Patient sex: F
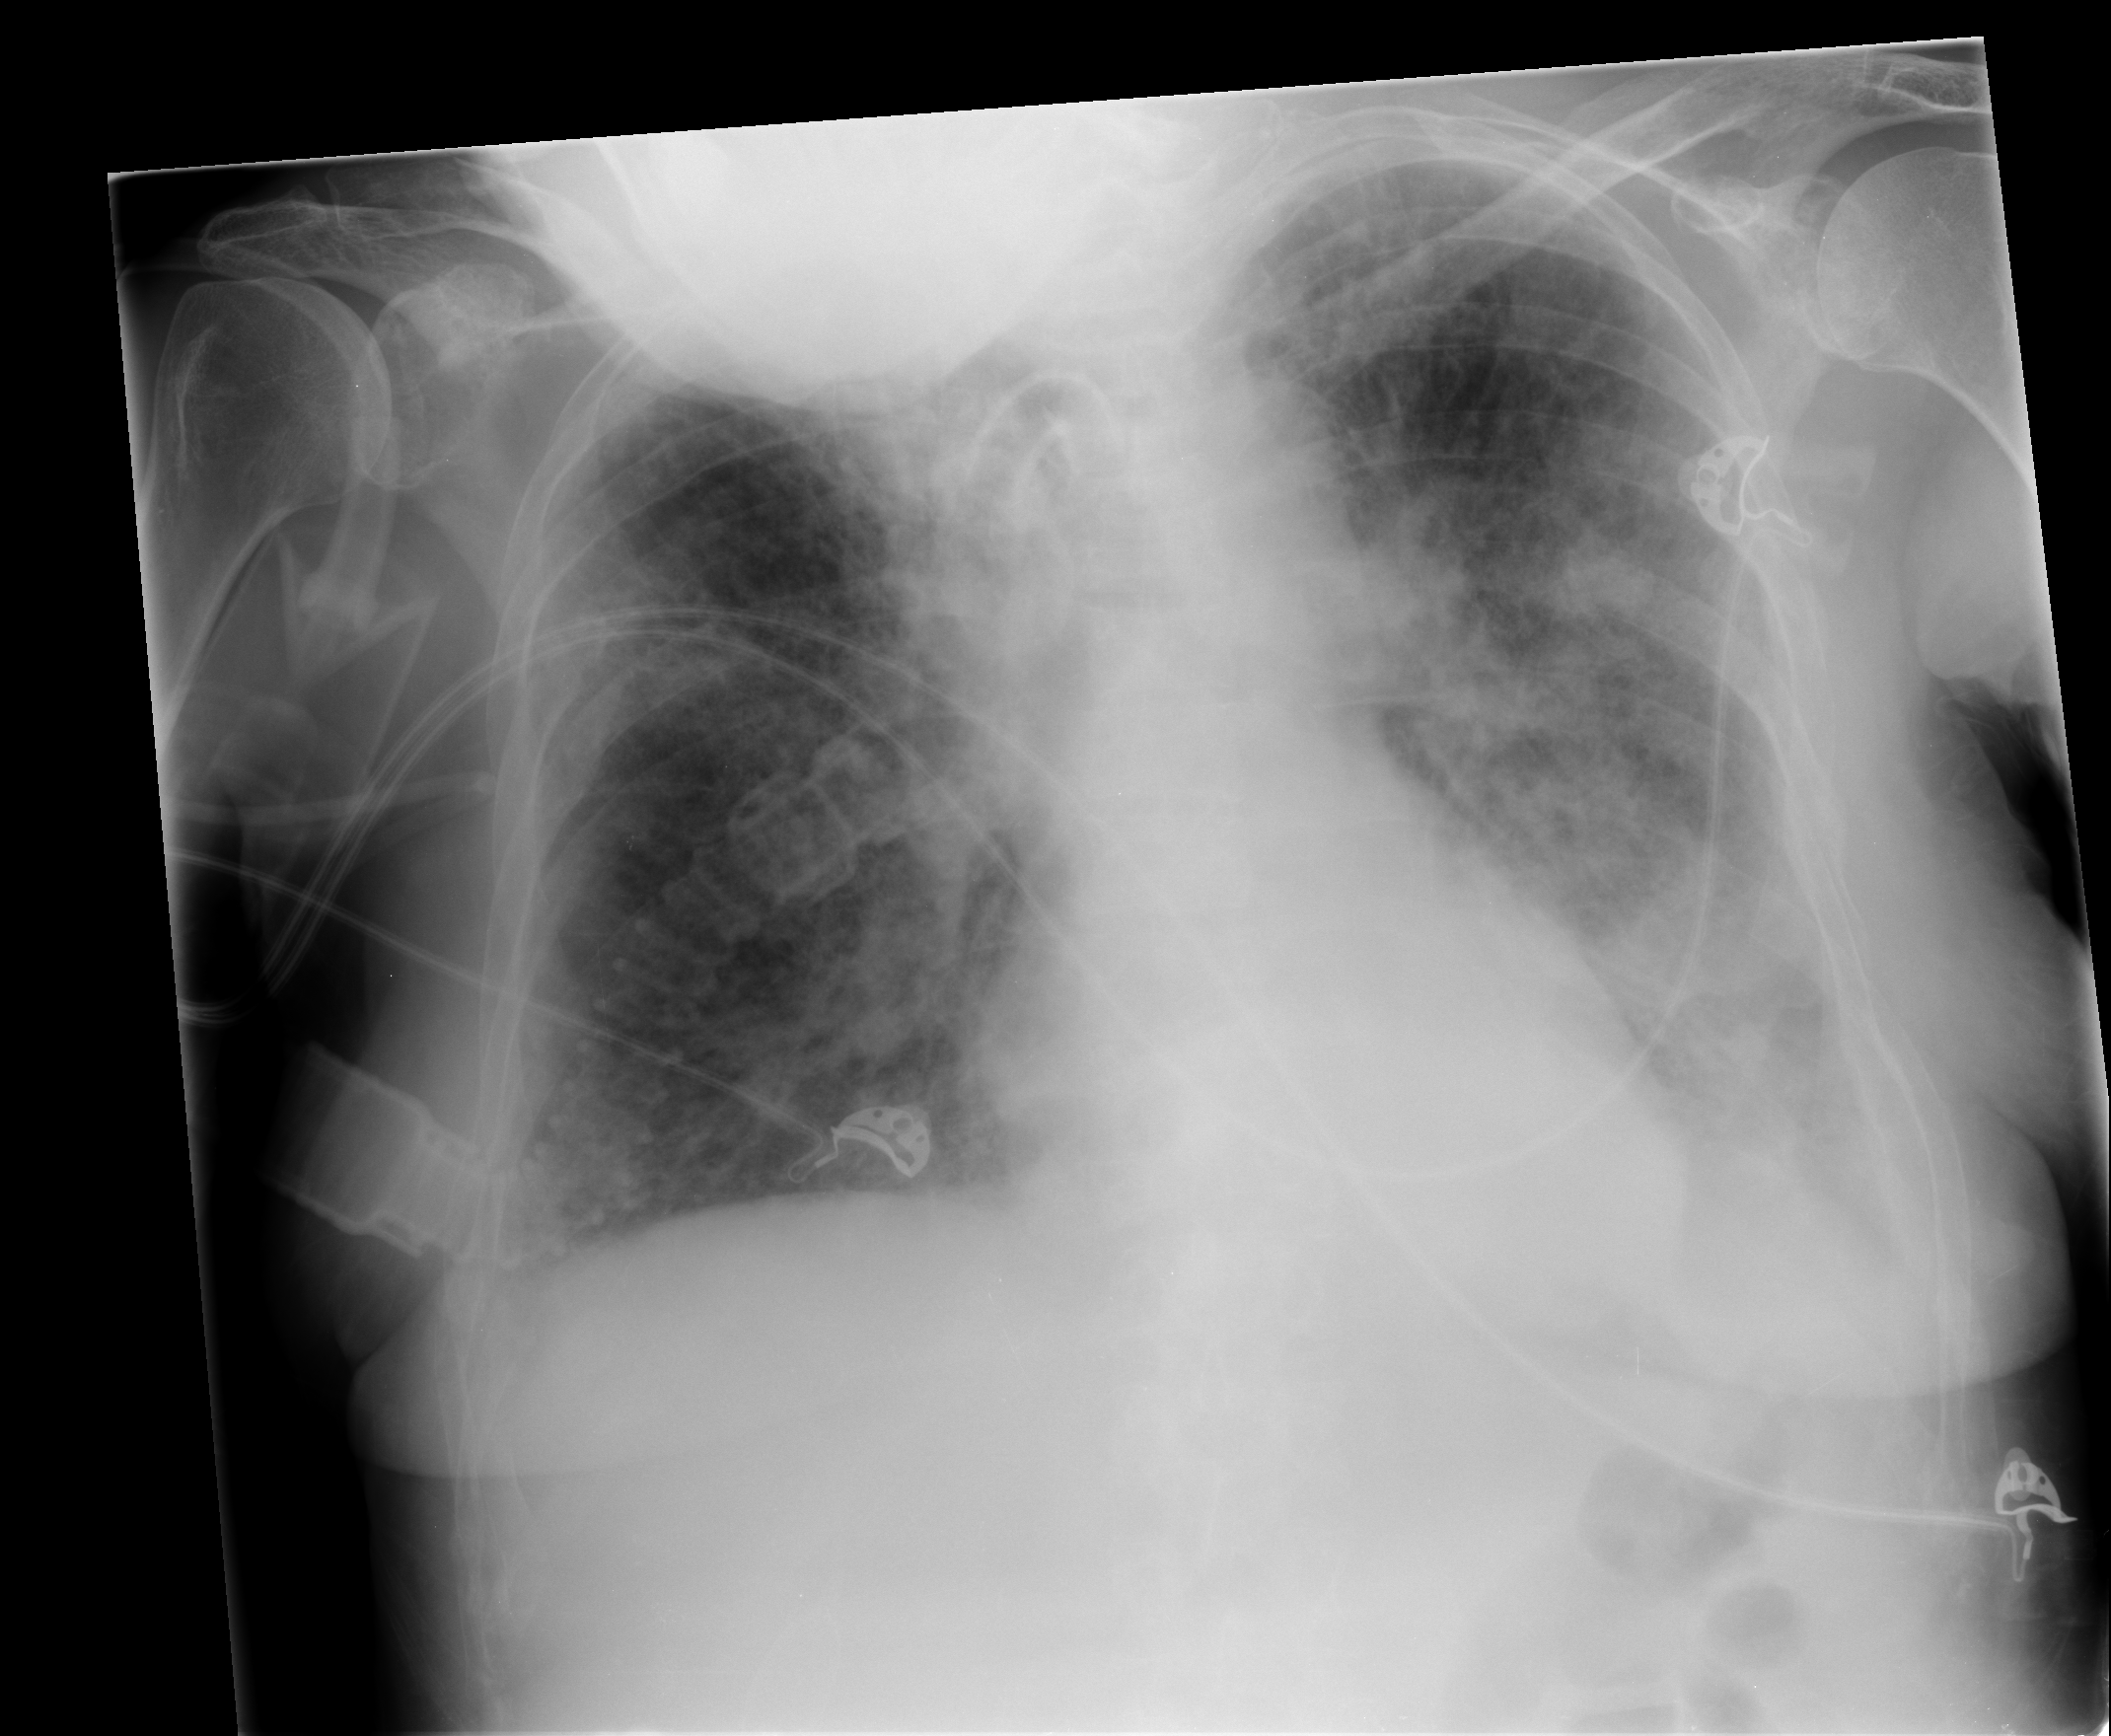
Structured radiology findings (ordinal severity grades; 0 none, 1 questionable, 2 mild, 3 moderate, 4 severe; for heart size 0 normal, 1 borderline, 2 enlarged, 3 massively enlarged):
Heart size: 0
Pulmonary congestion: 3
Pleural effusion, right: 0
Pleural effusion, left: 0
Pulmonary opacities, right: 0
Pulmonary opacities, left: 3
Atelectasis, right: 0
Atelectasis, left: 0